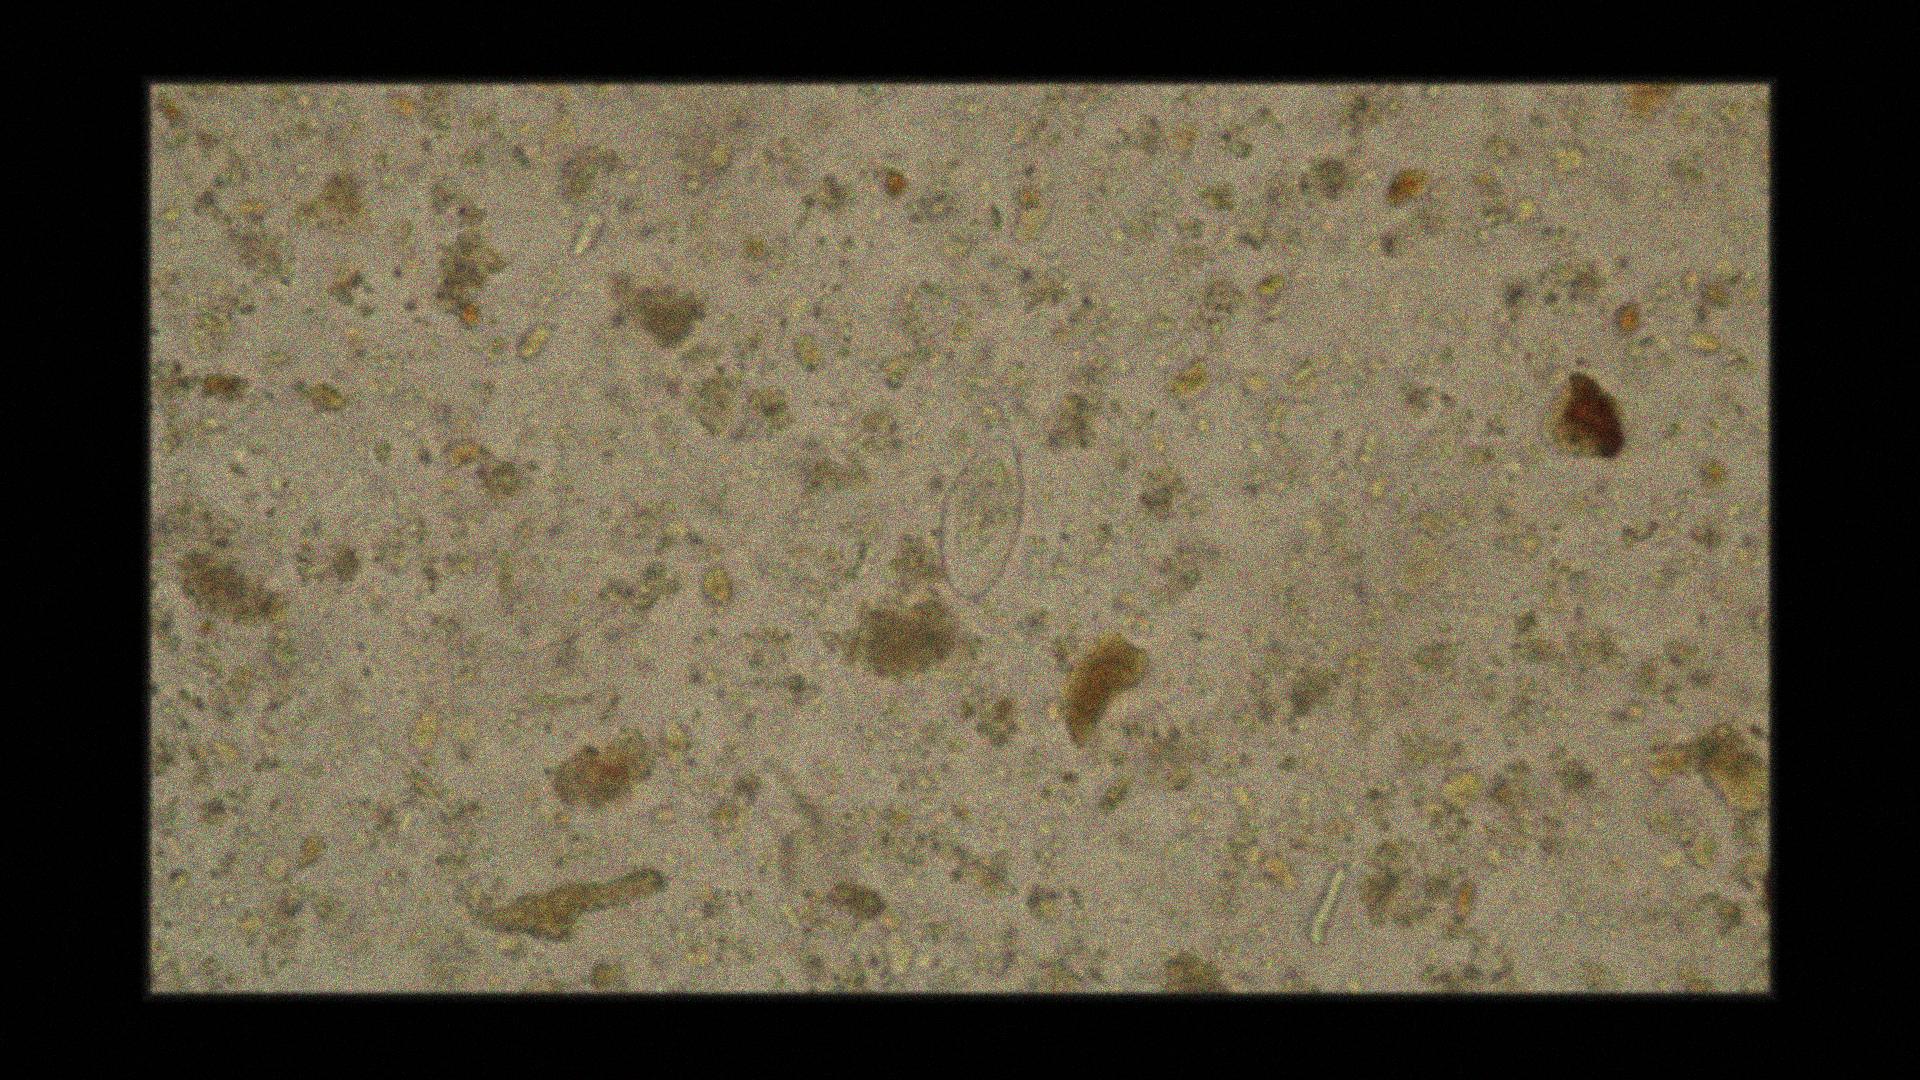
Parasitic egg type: Enterobius vermicularis